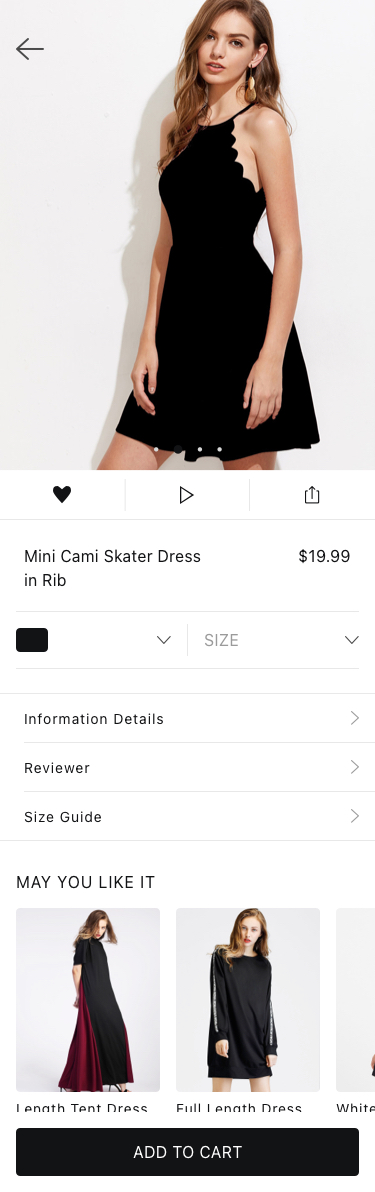
Text in this UI design:
Length Tent Dress
$99.69
Full Length Dress
$99.69
White Dressrosa
$99.69
May you like it
Add to cart
Information Details
Reviewer
Size Guide
Size
Mini Cami Skater Dress
in Rib
$19.99